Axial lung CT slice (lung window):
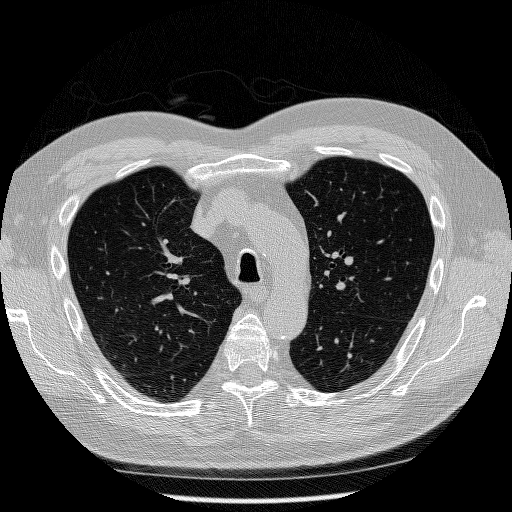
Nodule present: no